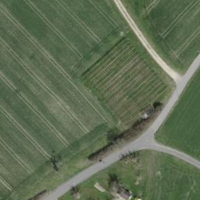
EUNIS habitat code: 52
Species observed at this site:
Trifolium pratense
Knautia arvensis
Salvia pratensis